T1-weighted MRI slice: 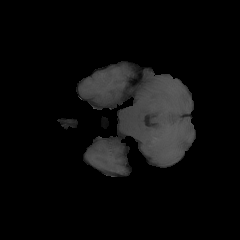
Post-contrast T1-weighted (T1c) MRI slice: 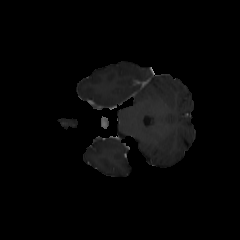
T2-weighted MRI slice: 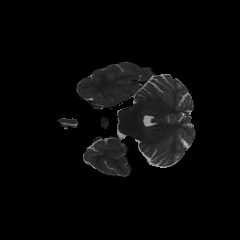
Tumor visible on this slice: no